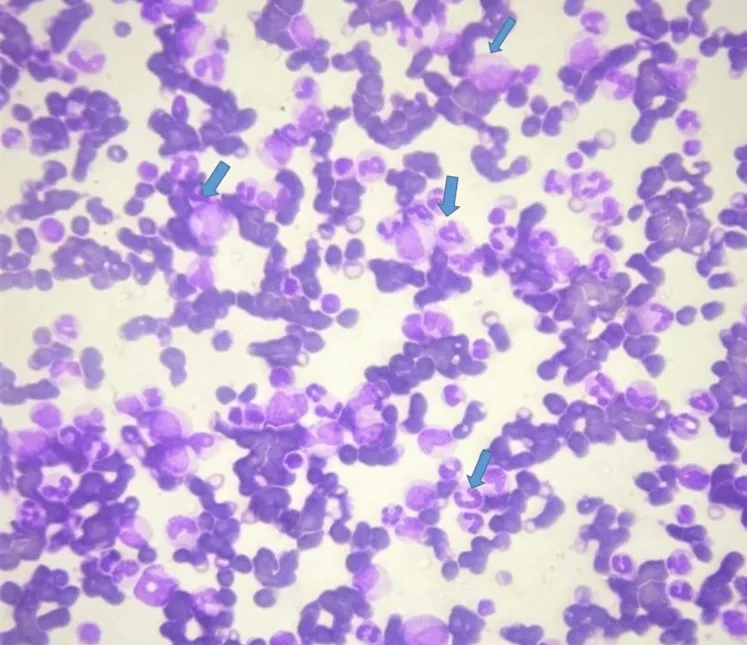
Abundance of immature granulocytes, neutrophils, basophils, and eosinophils (blue arrow) in CML-CP in a Leishman's-stained peripheral smear under 100x magnification. . CML-CP: chronic stable phase of chronic myeloid leukaemia.
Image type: pathology (giemsa)